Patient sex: F
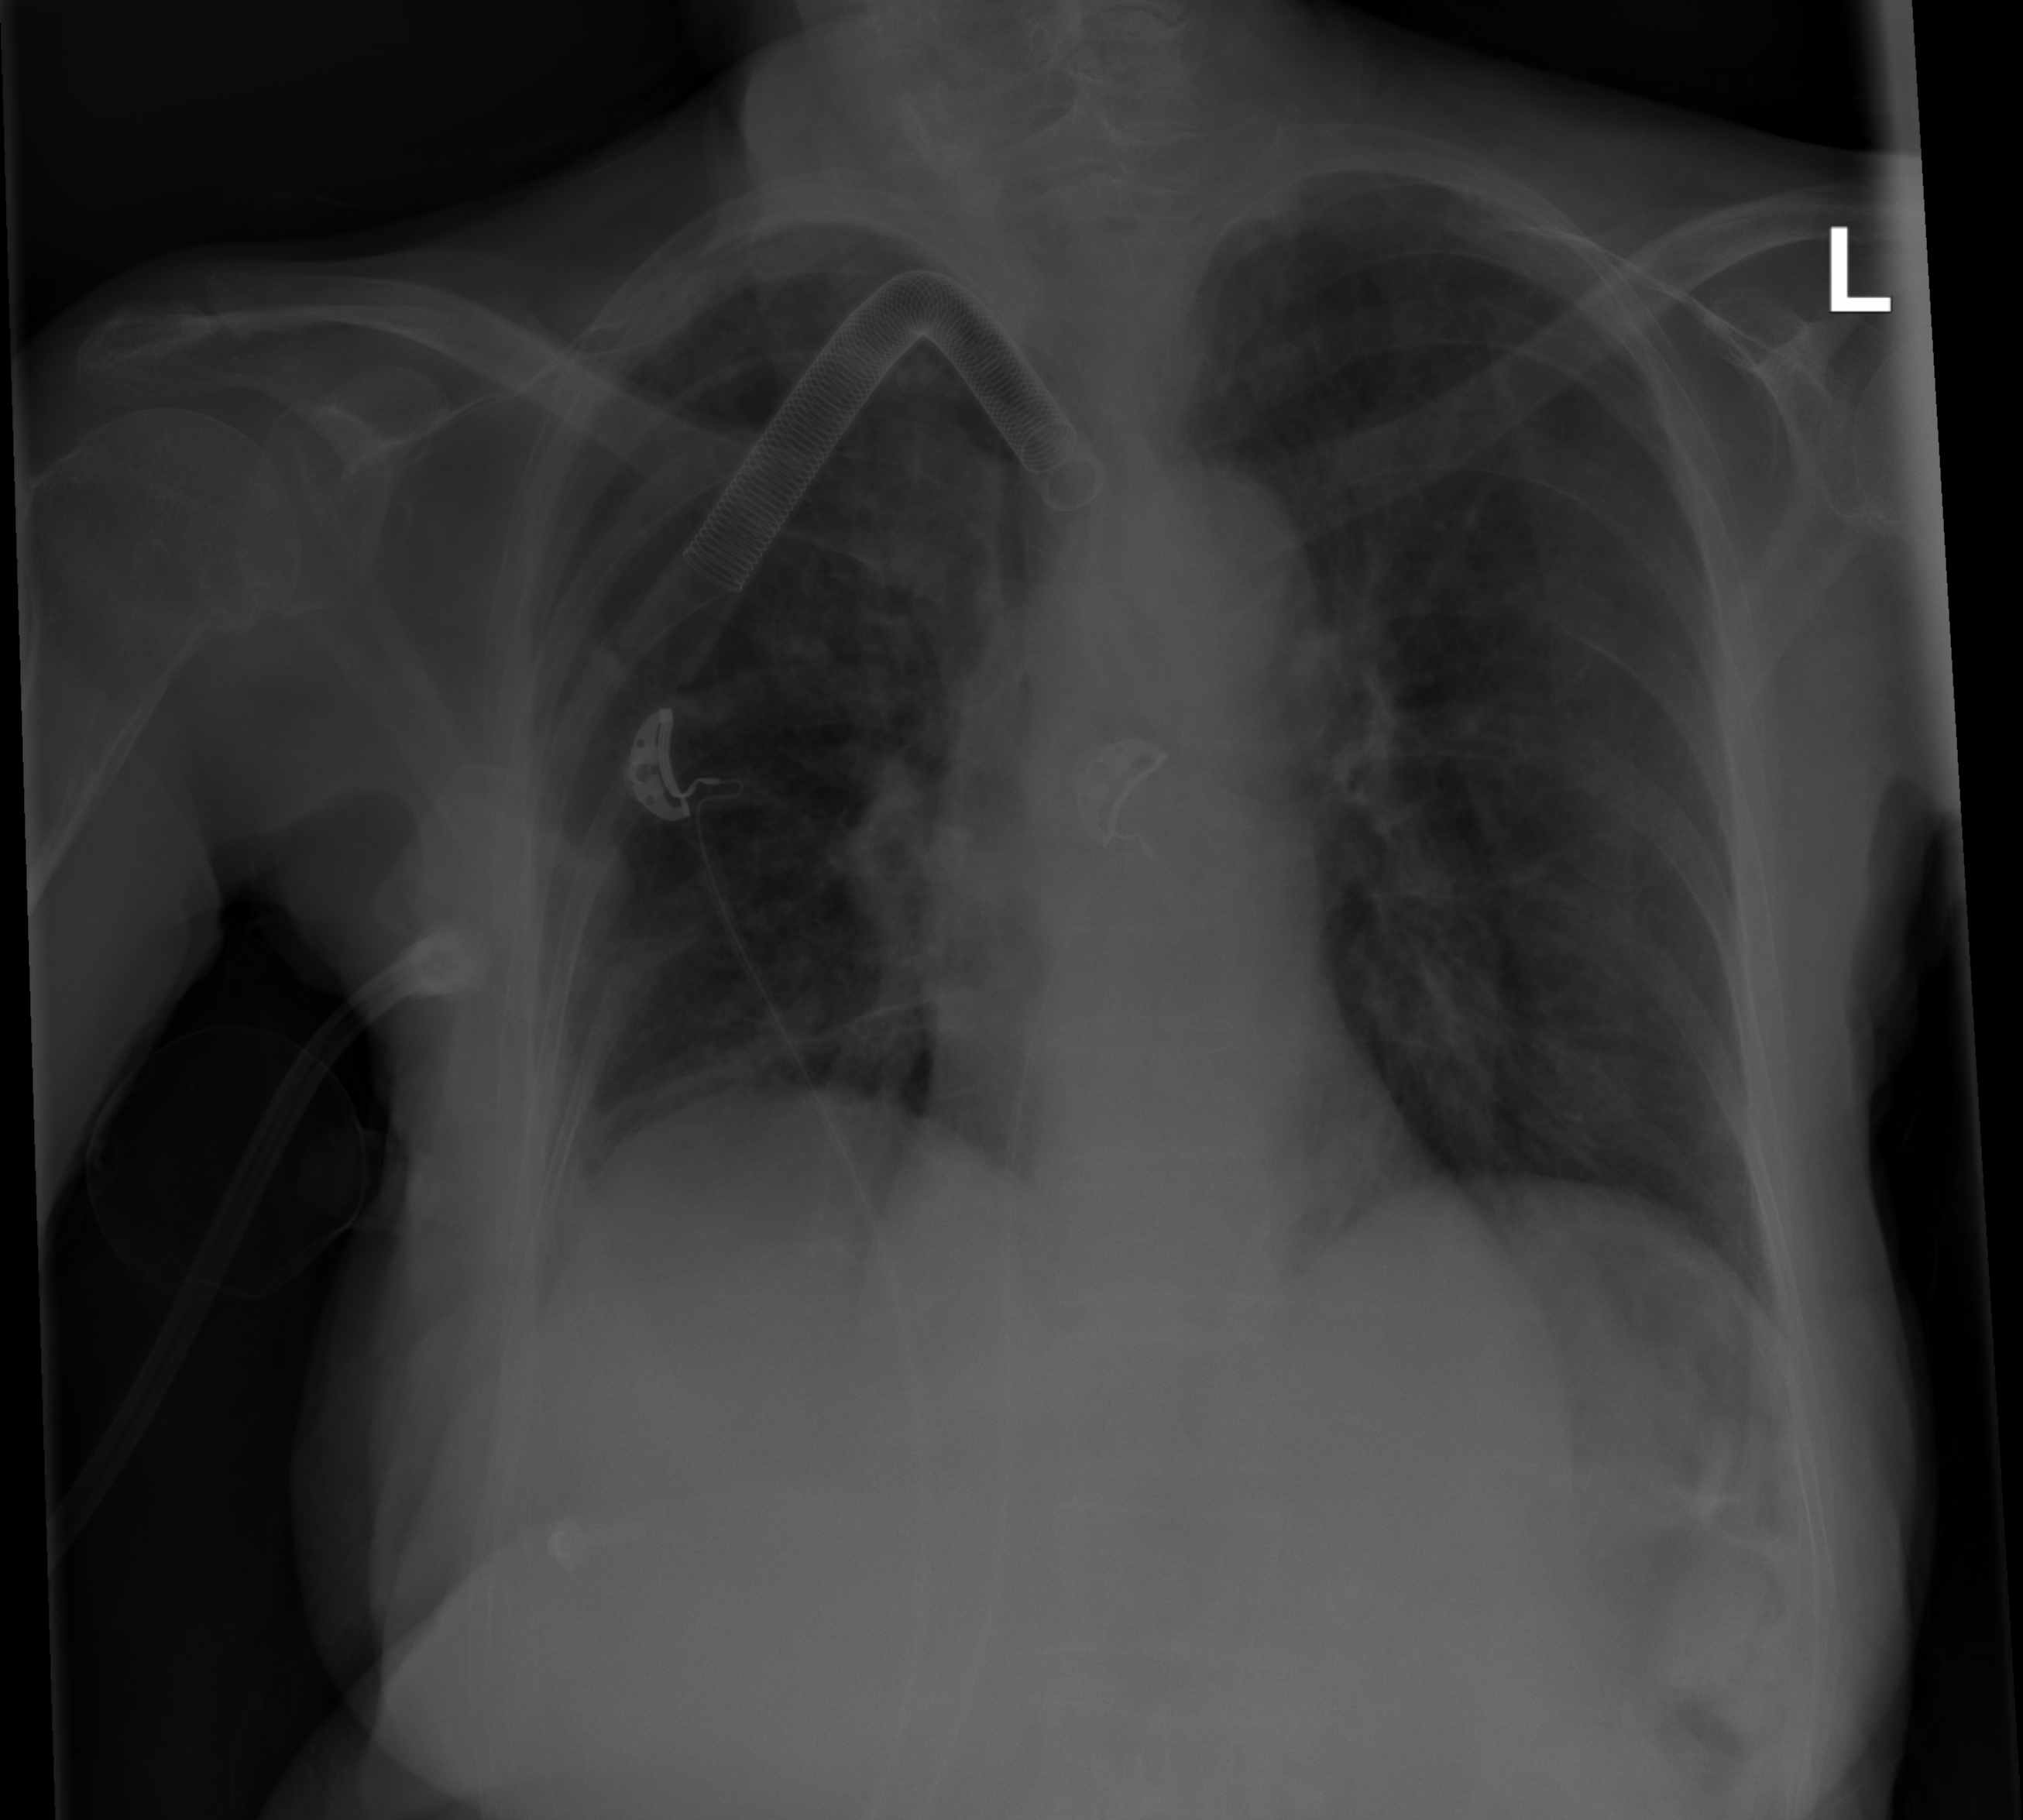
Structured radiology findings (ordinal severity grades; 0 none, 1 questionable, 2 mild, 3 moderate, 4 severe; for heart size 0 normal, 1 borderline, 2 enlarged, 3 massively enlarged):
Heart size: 0
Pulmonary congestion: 0
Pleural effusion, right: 0
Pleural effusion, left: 2
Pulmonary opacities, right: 2
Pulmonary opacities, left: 1
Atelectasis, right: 0
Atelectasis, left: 0